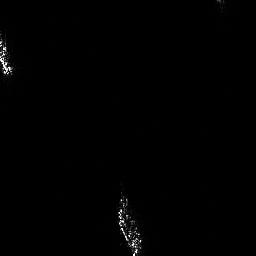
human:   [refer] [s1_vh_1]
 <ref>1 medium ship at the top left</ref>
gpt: <box>[[0, 12, 5, 29, 0]]</box>

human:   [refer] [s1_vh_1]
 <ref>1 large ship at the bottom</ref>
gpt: <box>[[44, 73, 55, 99, 0]]</box>